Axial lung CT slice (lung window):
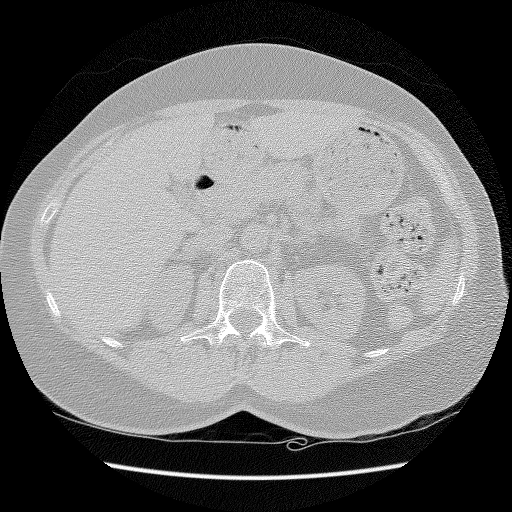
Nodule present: no